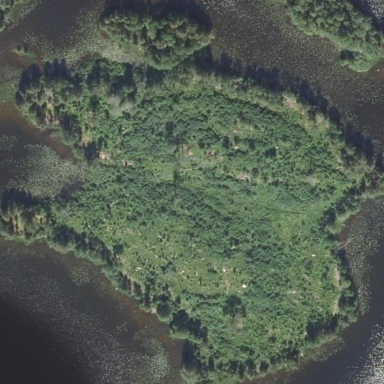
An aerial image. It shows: Islet covered with woodland.